Interaction volume radius: 5 \u00c5
Interaction volume height: 20 \u00c5
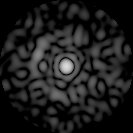
Disorder parameter: 0.8729